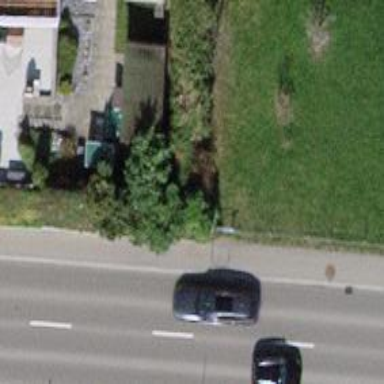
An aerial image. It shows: Hedge barrier.